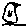
Label: bird